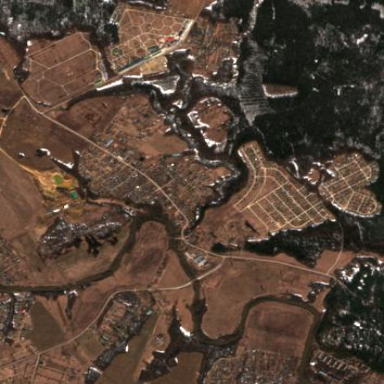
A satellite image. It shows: Rural residential area with cottage settlements.